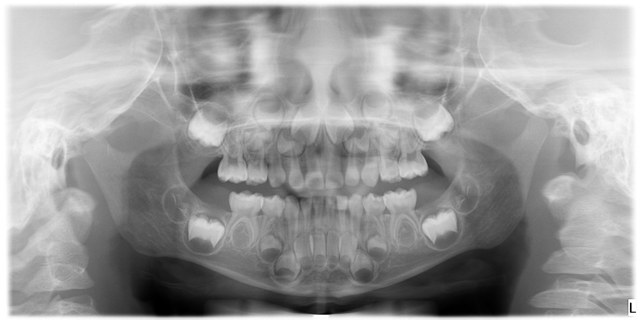
child